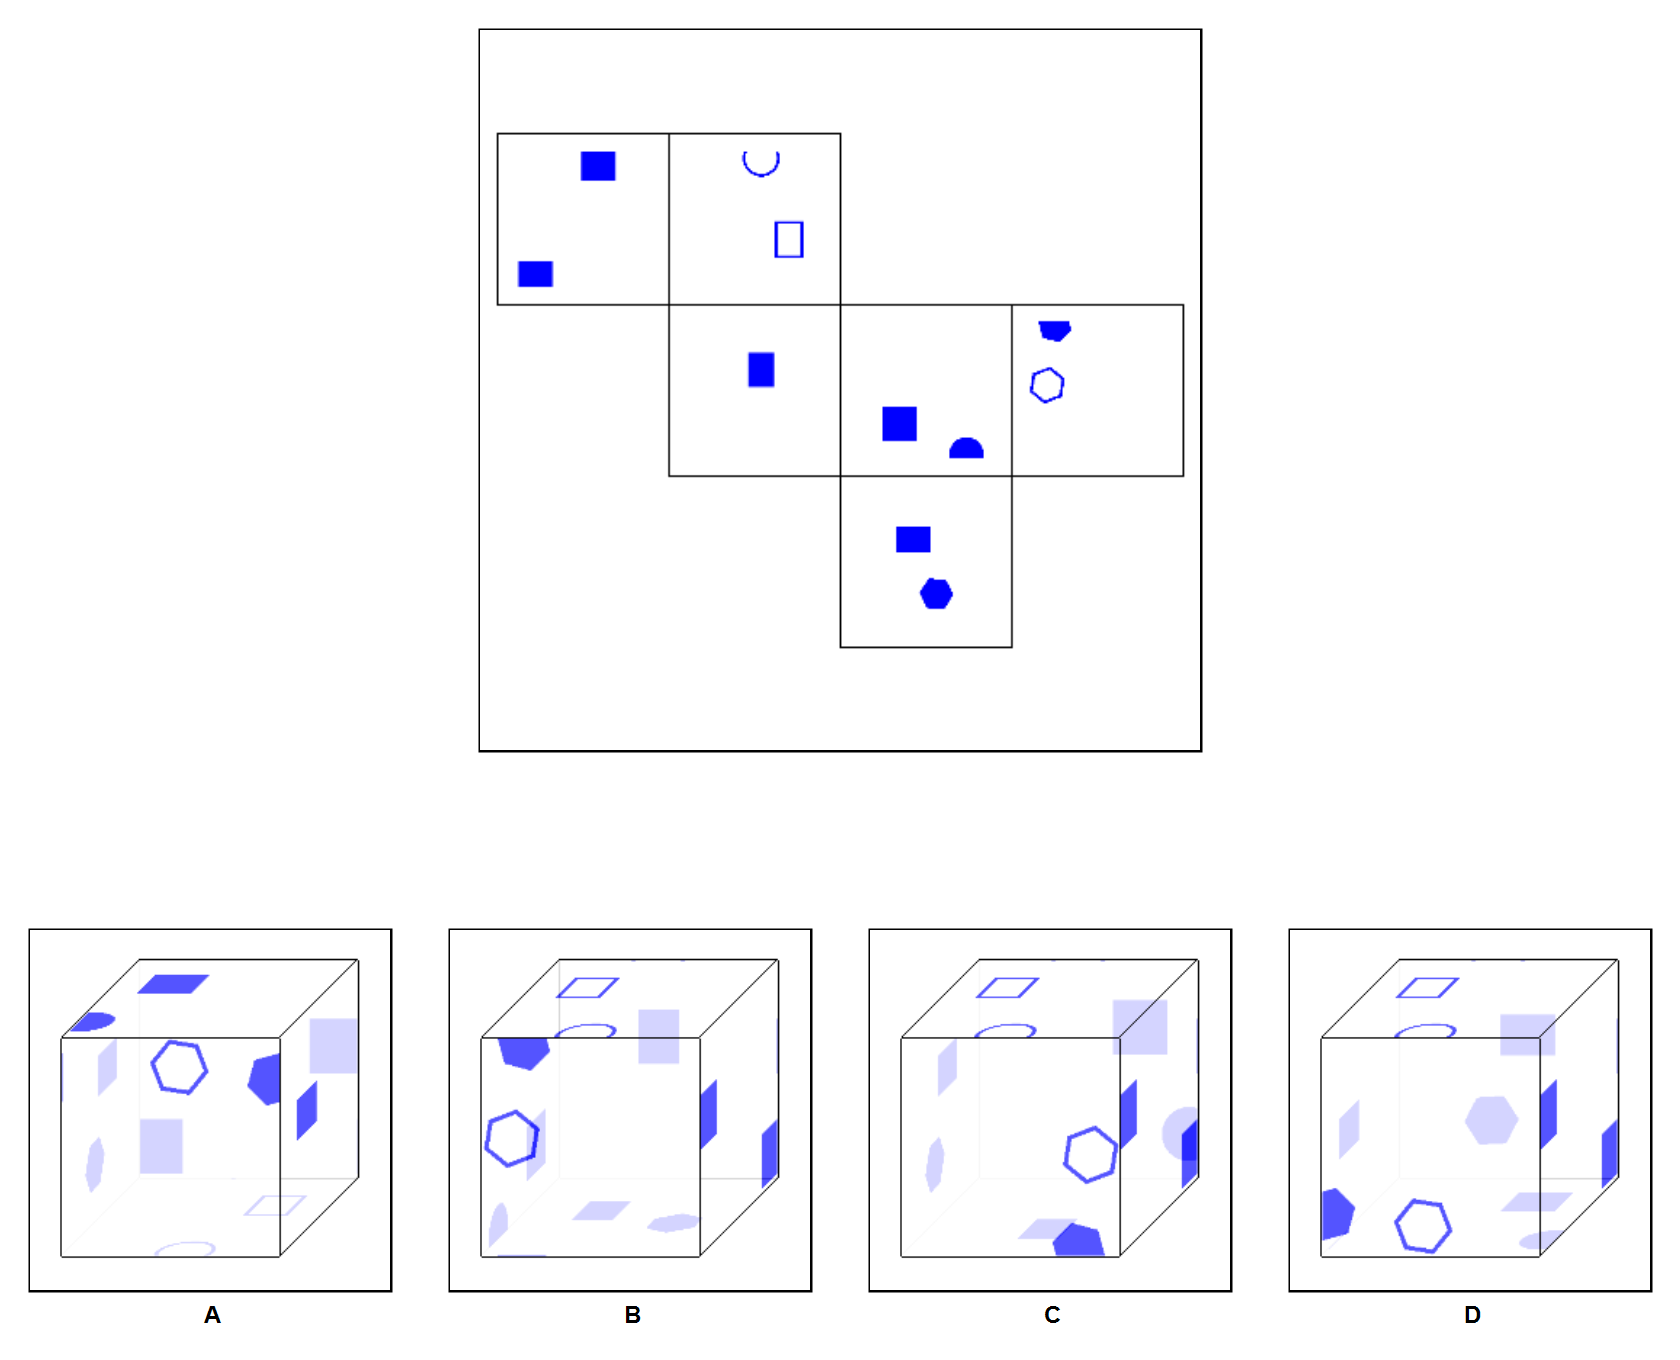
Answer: B